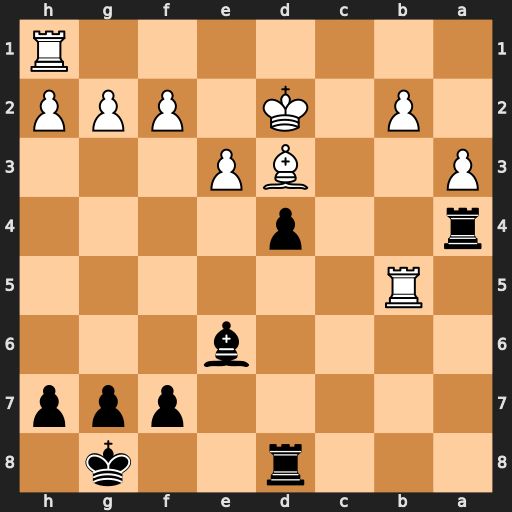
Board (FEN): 3r2k1/5ppp/4b3/1R6/r2p4/P2BP3/1P1K1PPP/7R
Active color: b
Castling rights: -
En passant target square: -
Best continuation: dxe3+ Kxe3 Rxd3+ Kxd3 Bc4+ Kd4 Bxb5+